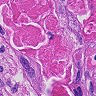
Metastatic tissue present: yes